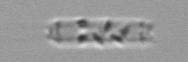
Label: Cerataulina_pelagica